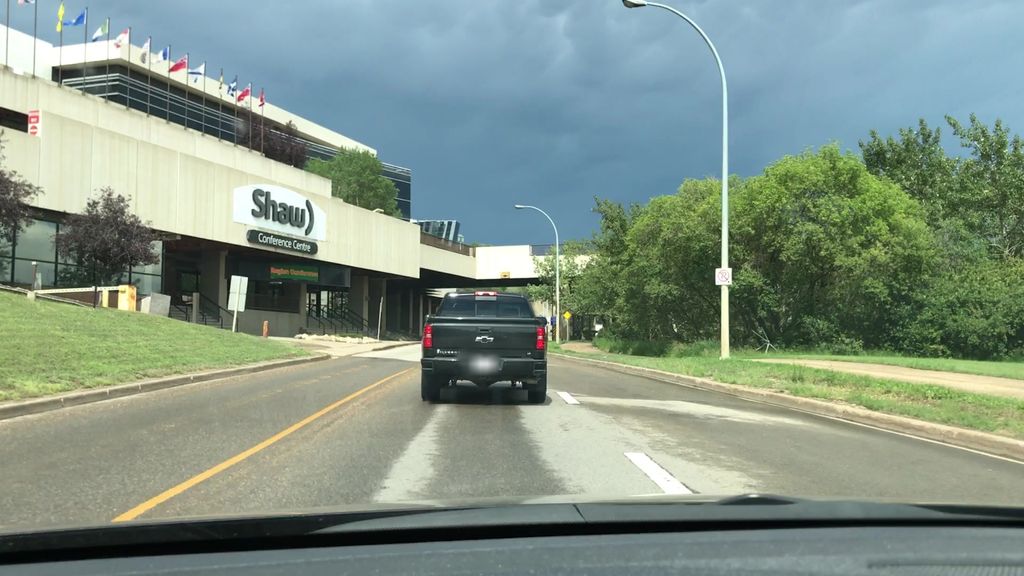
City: edmonton